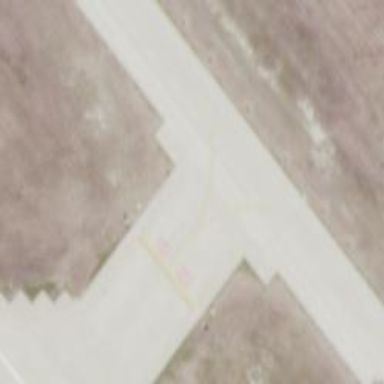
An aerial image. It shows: View of taxiway at the airport.